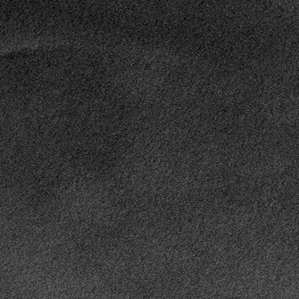
Label: frost